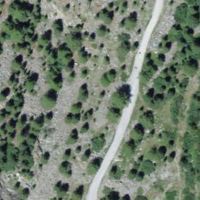
EUNIS habitat code: 31
Species observed at this site:
Melitaea diamina
Nucifraga caryocatactes
Chamaenerion dodonaei